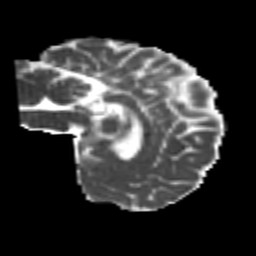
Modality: MD
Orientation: sagittal
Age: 24
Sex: female
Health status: healthy
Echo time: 0.074 s